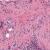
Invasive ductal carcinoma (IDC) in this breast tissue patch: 0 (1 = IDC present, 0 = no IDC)